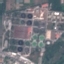
Land use / land cover: Industrial